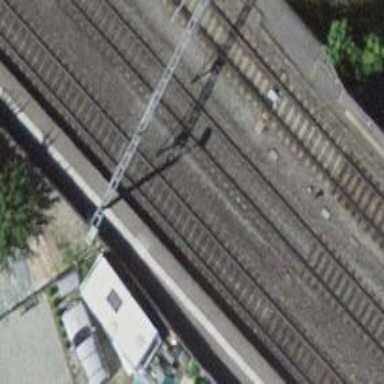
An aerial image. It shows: Bridge with electrified railway tracks featuring contact line.